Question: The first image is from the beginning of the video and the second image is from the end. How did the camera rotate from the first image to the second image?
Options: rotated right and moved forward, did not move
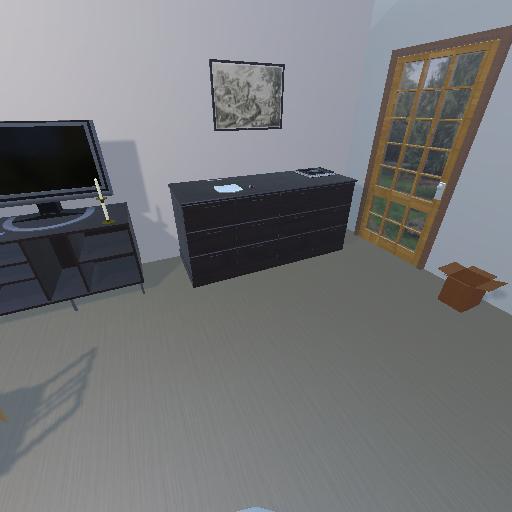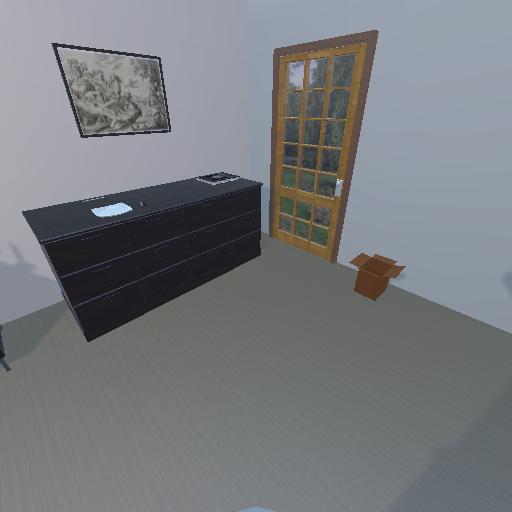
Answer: rotated right and moved forward